Question: I have an Access accdb file in which all the tables are linked (not imported) to a Microsoft SQL Server (2008 R2). When I Load the program I get this error message:
Now, after clicking OK I get "SQL Server login" screen, where "use trusted connection" is checked. My server doesn't use "SQL and windows authentication mode" - I don't know why it is checked. If I uncheck it and enter my username+password everything works fine until the next time I load the application.
I checked my server's log and every time the connection fails I get two errors: 17806 followed by 18452. It is important to say that my station and the server are on the same network domain.
Any ideas? Thanks
SOLVED: When selecting which tables to link, there was a 'save password' checkbox on the right. Cheking ot solved the problem
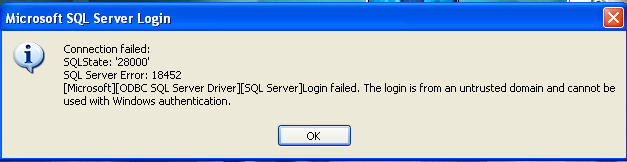
Answer: These sorts of errors can be avoided by choosing the "Save password" option of the link tables dialog:

However, a much cleaner solution is to configure the SQL Server and its database to use integrated Windows authentication whenever possible.